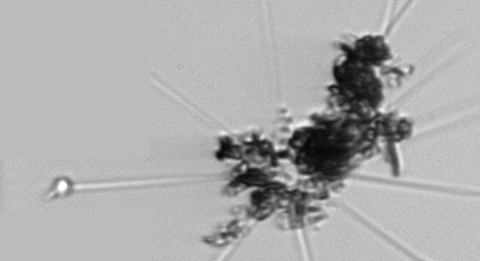
Label: Asterionellopsis_glacialis